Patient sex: M
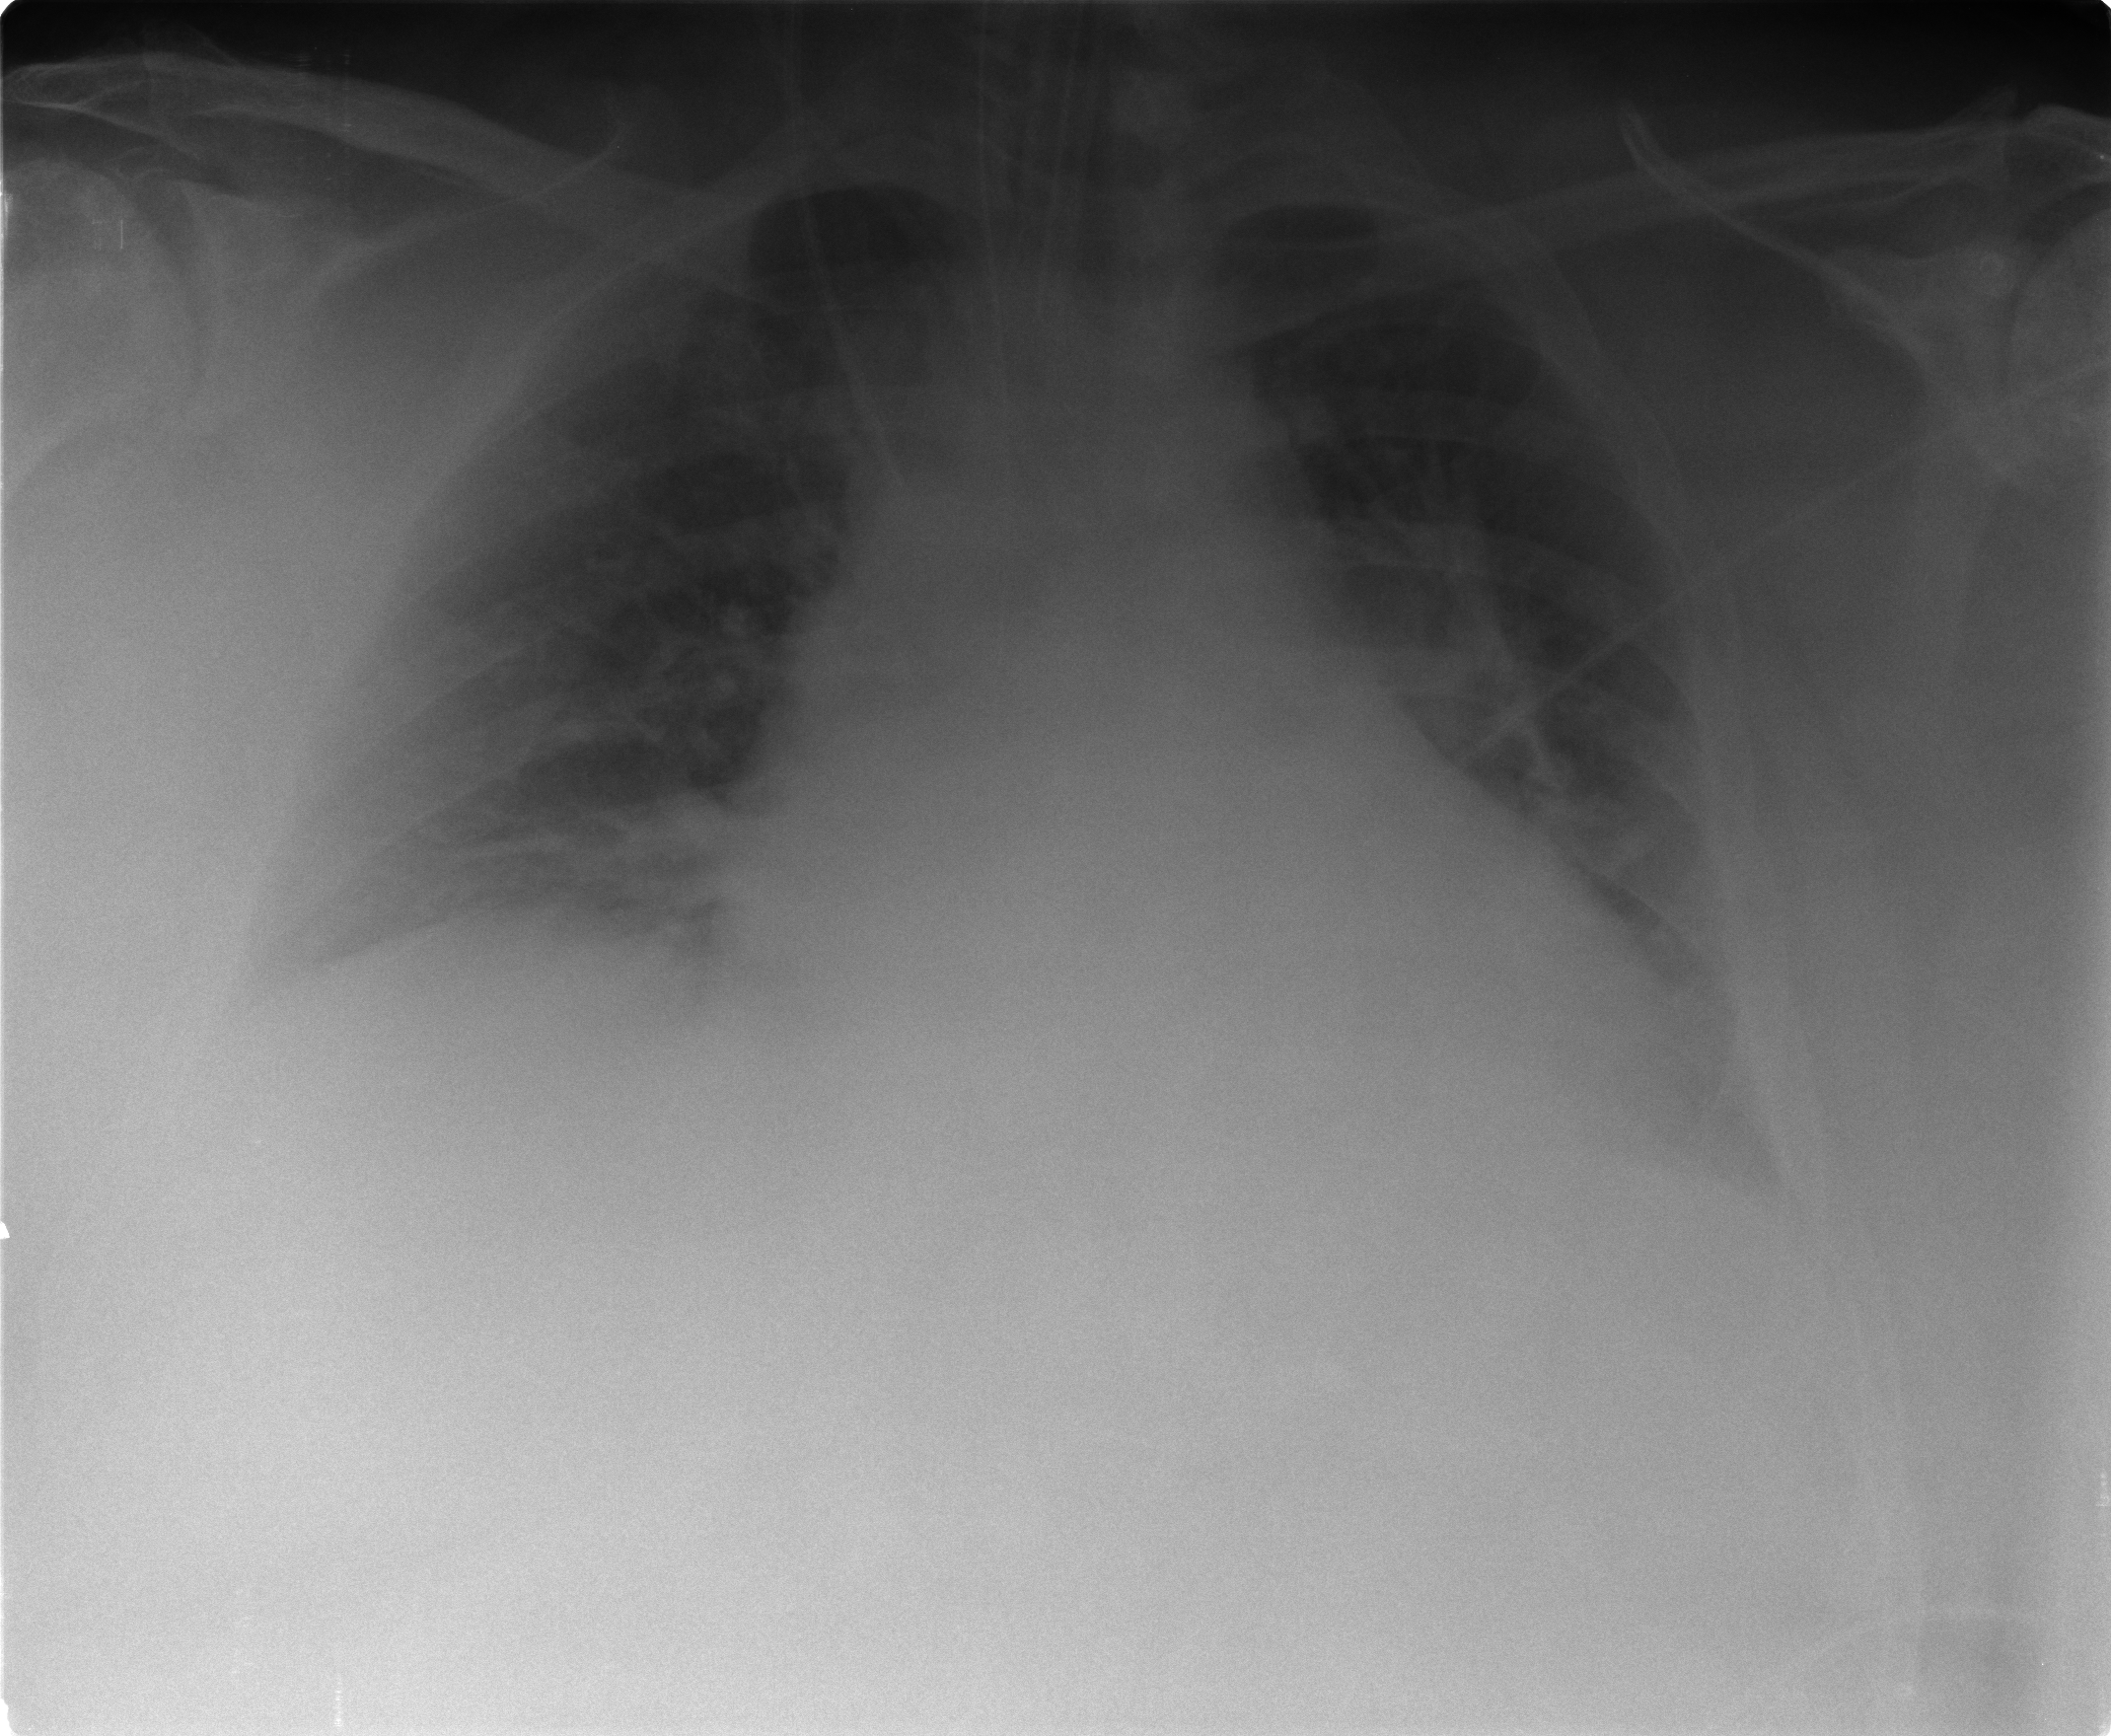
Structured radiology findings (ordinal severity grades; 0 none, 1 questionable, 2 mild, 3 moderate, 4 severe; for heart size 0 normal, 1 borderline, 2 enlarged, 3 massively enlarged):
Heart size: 2
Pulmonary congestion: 2
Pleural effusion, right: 0
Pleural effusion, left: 2
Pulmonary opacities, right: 0
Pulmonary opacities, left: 1
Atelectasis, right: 0
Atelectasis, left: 2